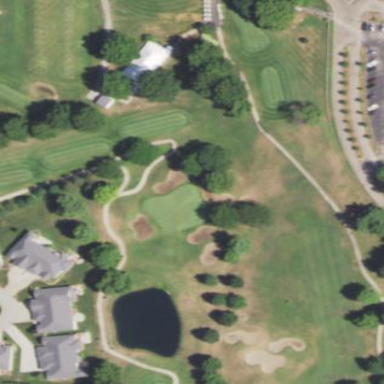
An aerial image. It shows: Rough grassy area used for golf.